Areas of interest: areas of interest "Scenic Spot"
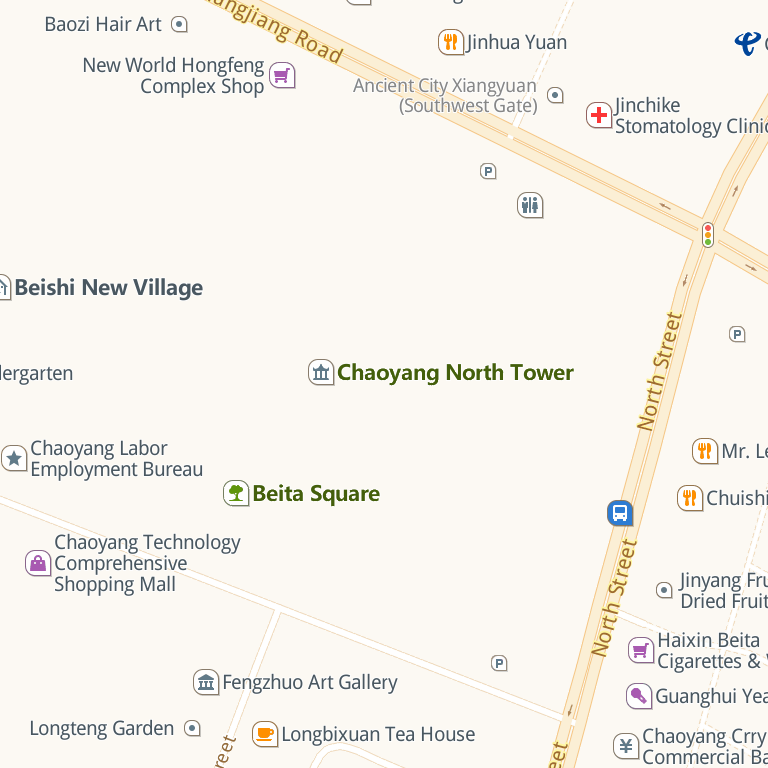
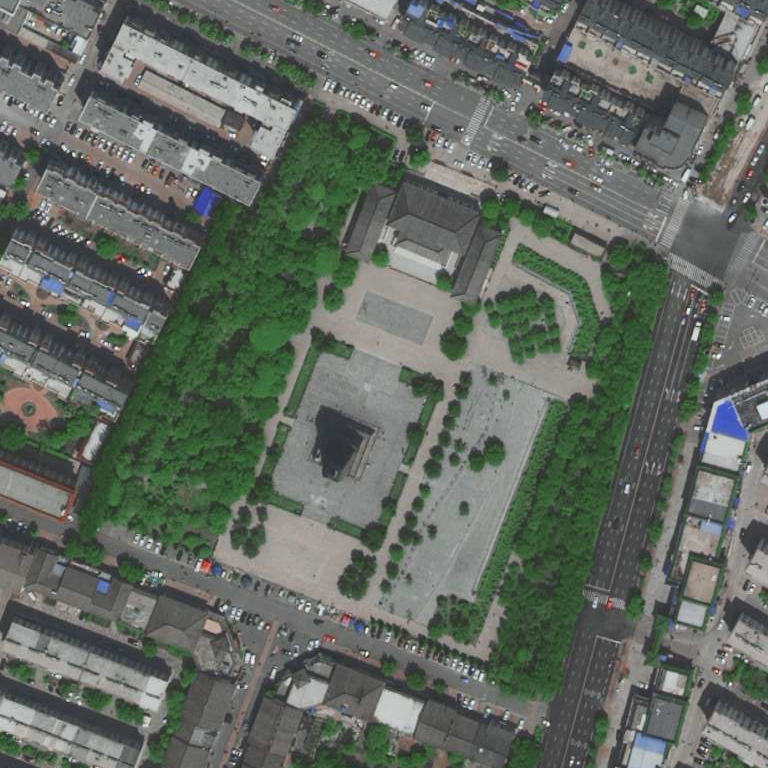